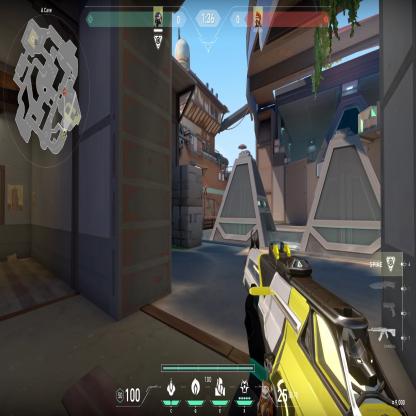
Label: enemy